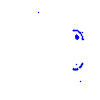
Particle: pion